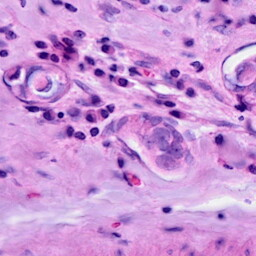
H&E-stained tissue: Breast